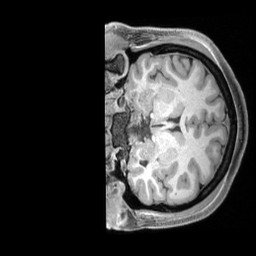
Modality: T1w
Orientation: coronal
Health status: healthy
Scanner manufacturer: siemens
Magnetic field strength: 3 T
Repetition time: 2.4 s
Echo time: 0.00201 s